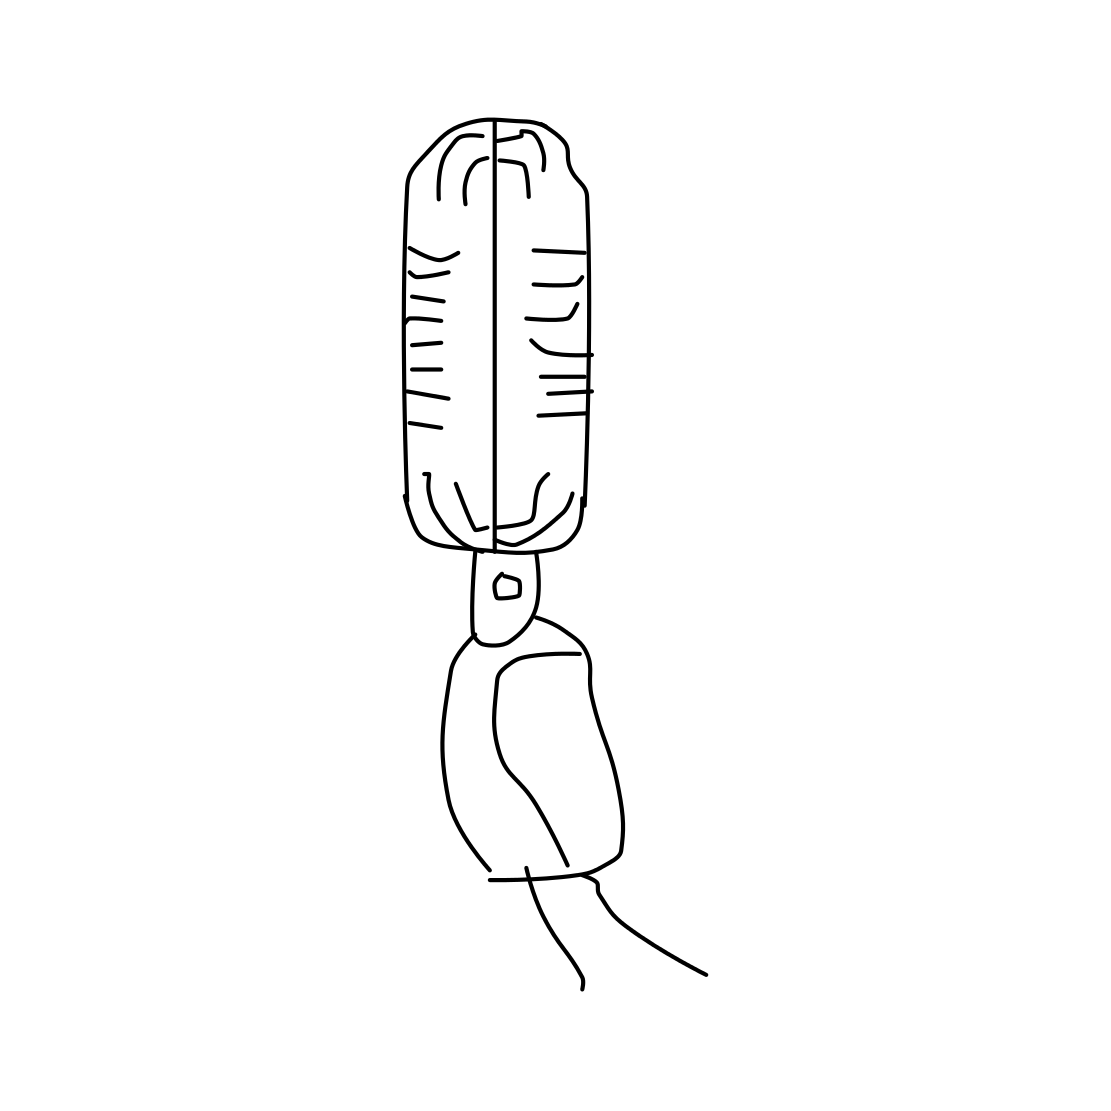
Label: microphone